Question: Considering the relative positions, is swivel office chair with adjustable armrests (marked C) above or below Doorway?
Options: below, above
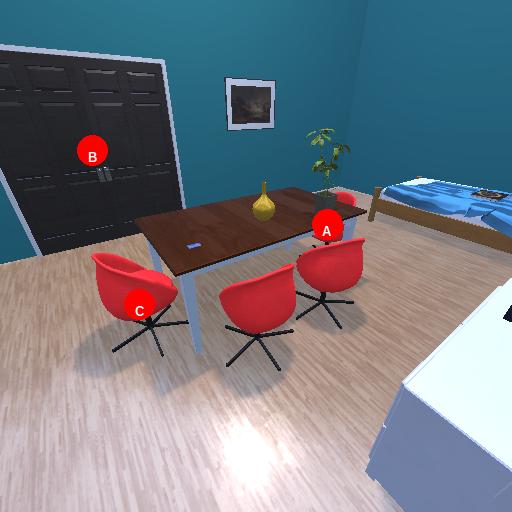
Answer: below